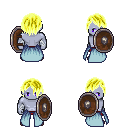
a pixel art fantasy rpg character, male body template, dark elf, purple skin, overskirt, red pants, gold bangs hairstyle, white cloth bandages, maroon shoes, shield, four views (front, back, left, right), 2x2 character sprite sheet, small pixel art, hard edges, no anti-aliasing